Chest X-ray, PA view. Patient: 77 years old, sex F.
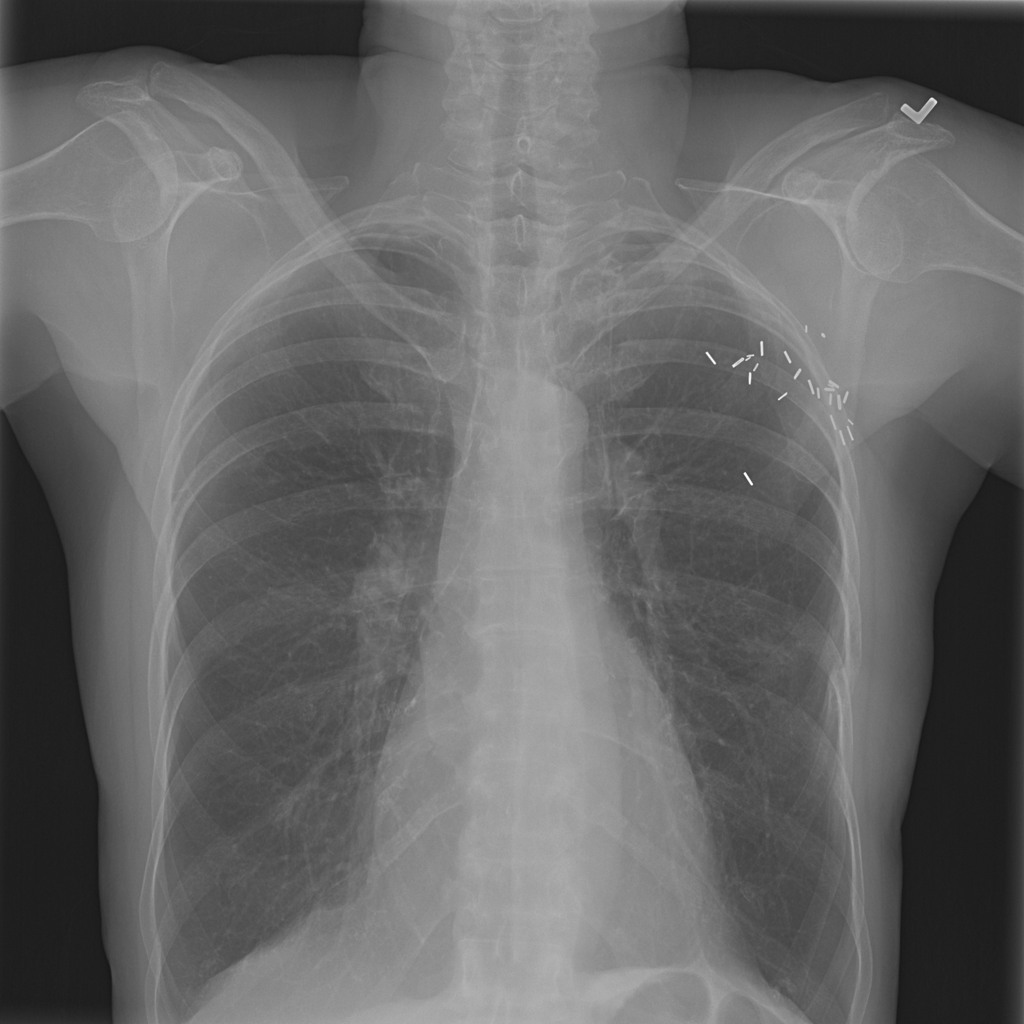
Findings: No Finding